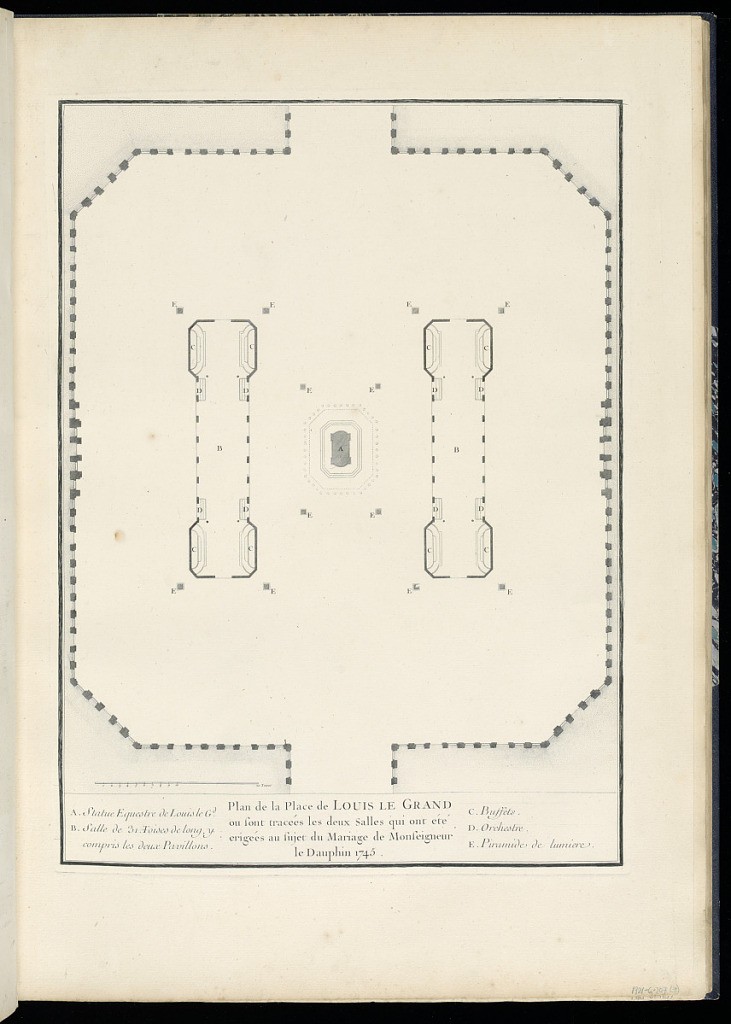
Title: Plan de la Place de LOUIS LE GRAND
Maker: Jean François Blondel, French, 1681–1756
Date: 1751
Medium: Engraving on laid paper
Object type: Bound print
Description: Plan for two pavillions to be set up in the Place Louis le Grand, on either side of the equestrian statue. The plan includes annotations for where the tables, orchestras, and lights would be placed.